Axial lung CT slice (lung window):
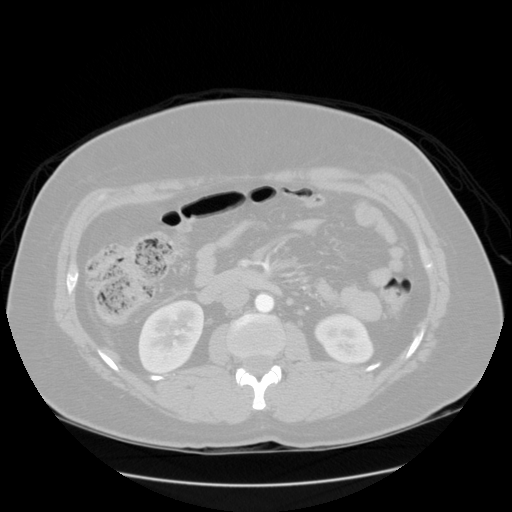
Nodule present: no